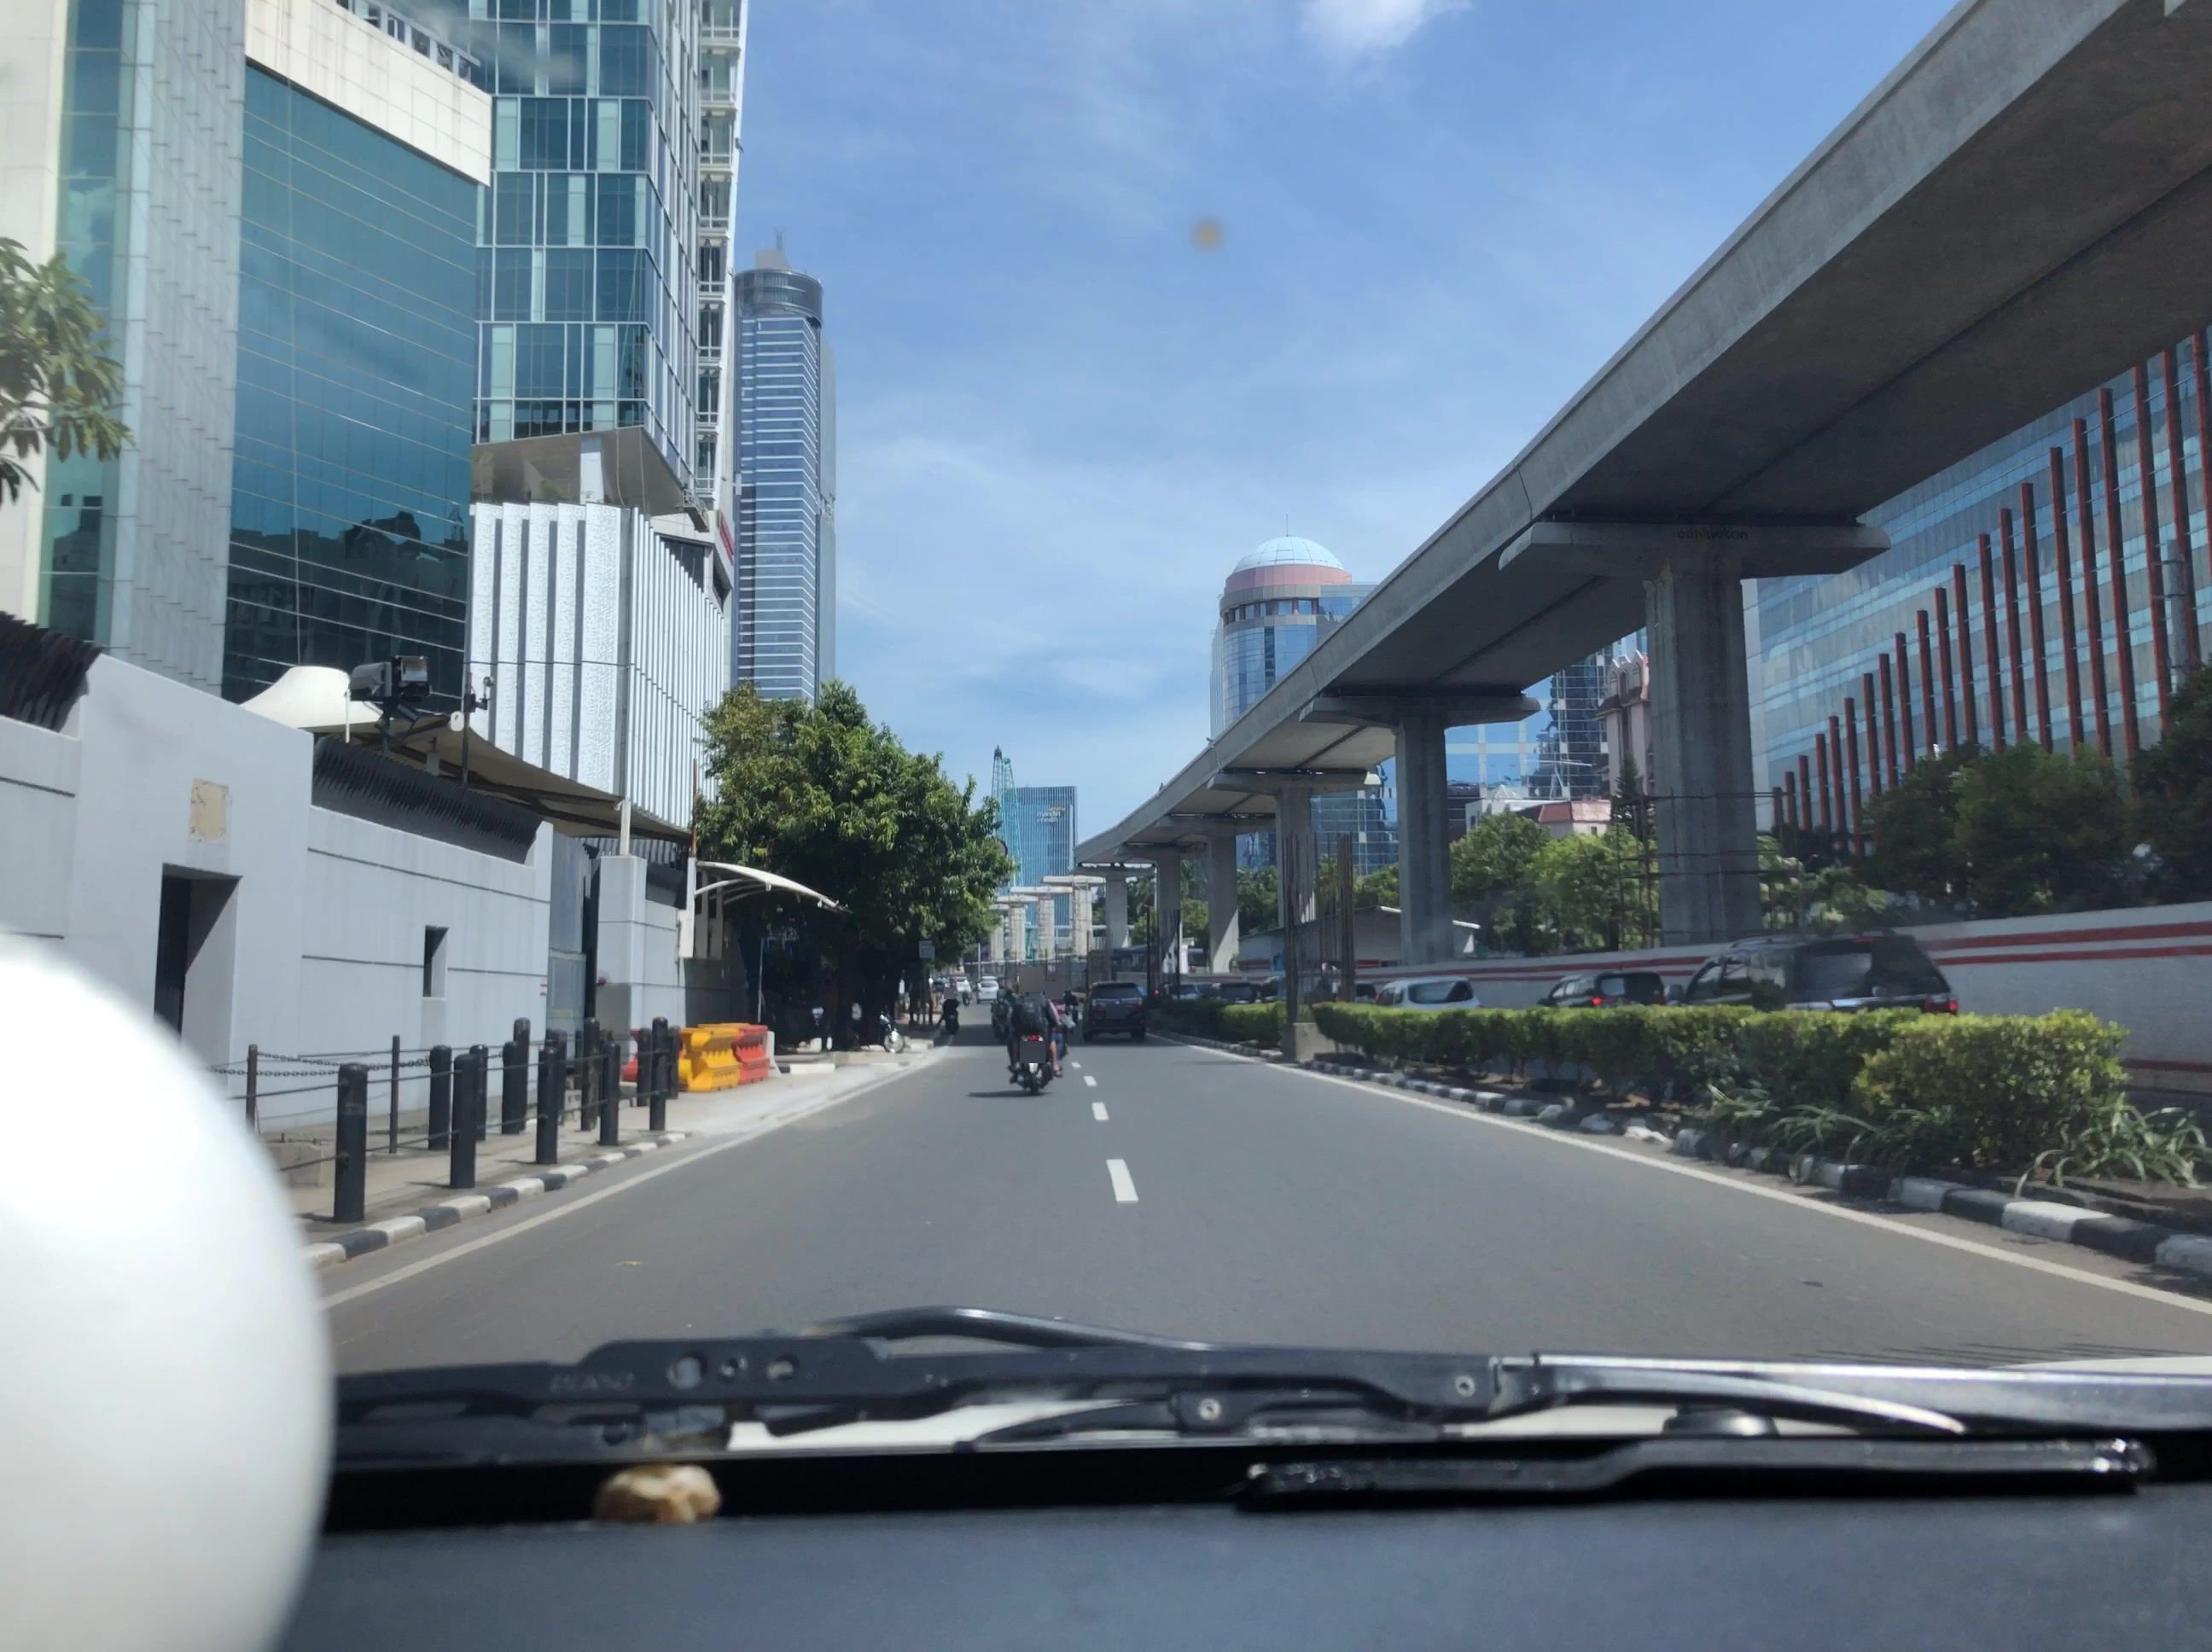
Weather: clear
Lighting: day
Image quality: good
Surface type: driving surface
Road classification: primary
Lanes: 2
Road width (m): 7
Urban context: urban centre
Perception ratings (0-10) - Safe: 4.99, Lively: 9.02, Beautiful: 4.23, Boring: 3.48, Depressing: 7.31, Wealthy: 3.39